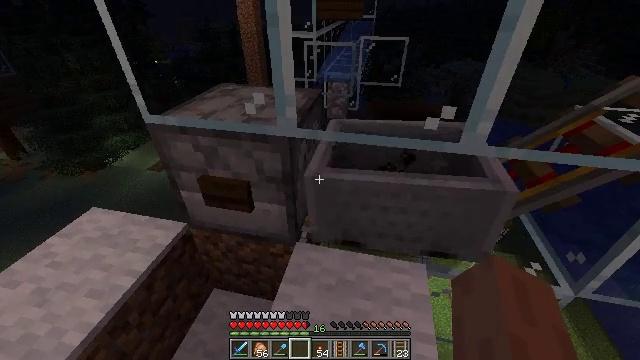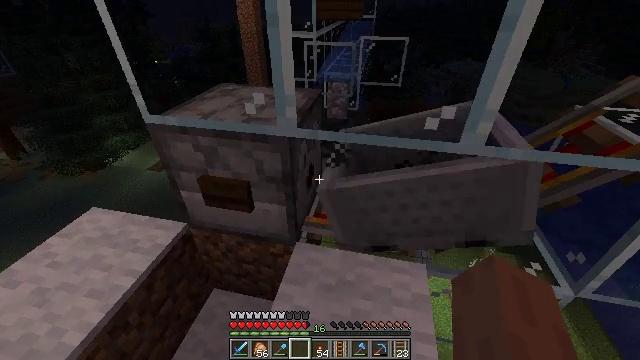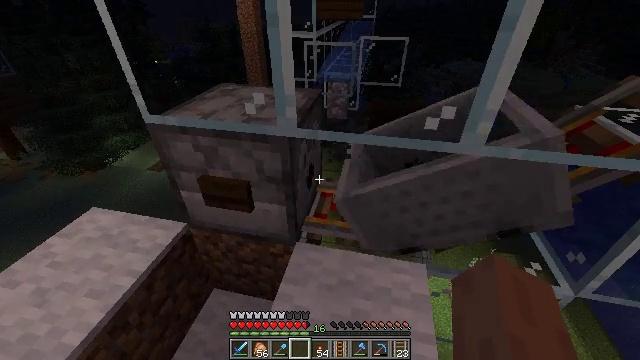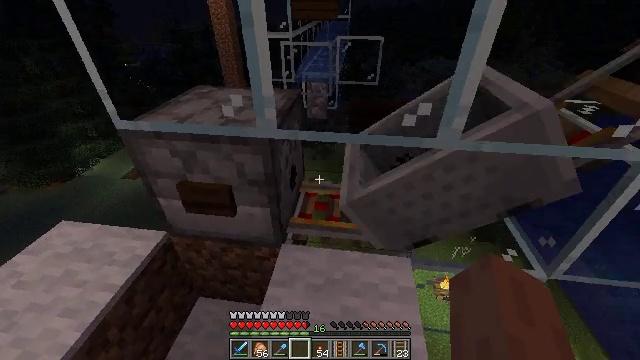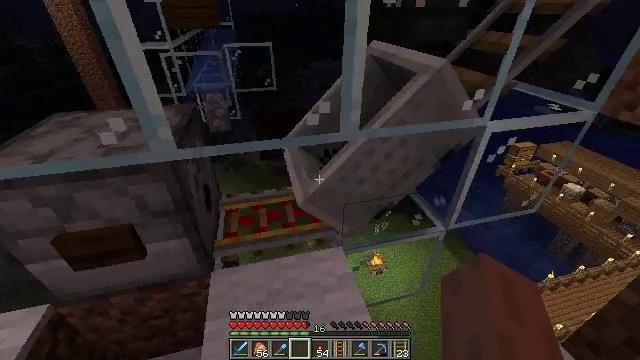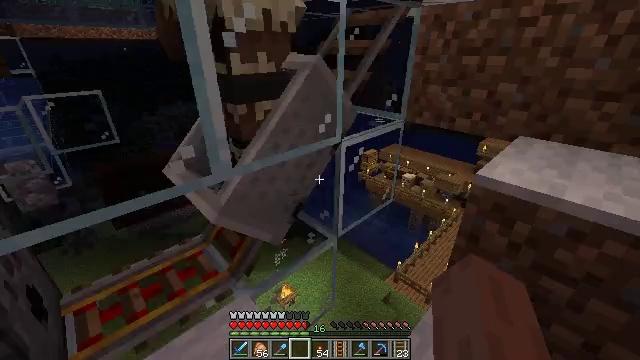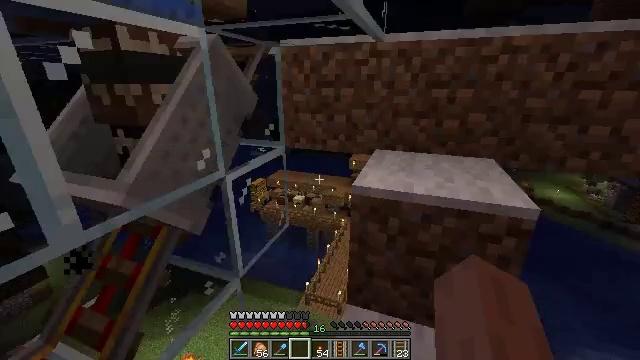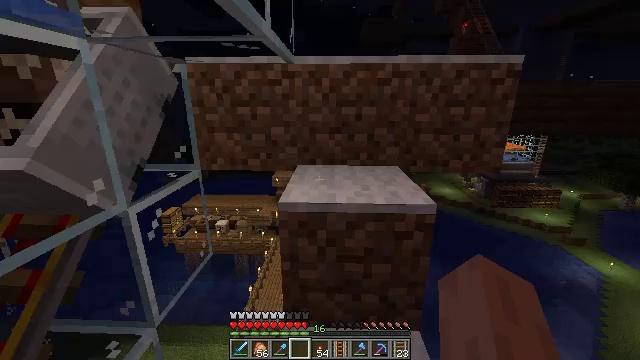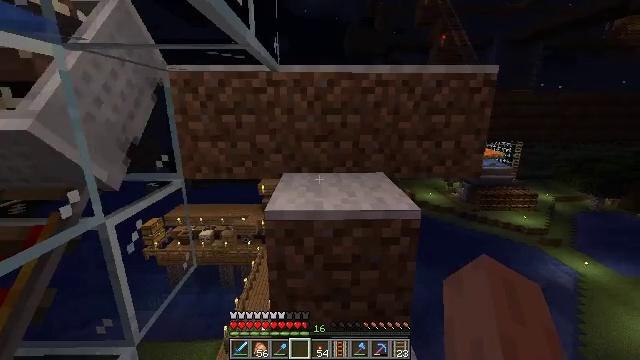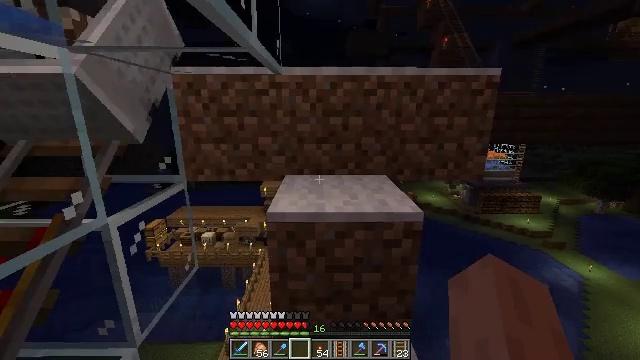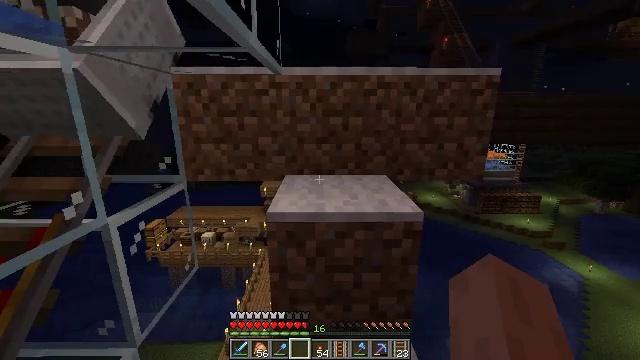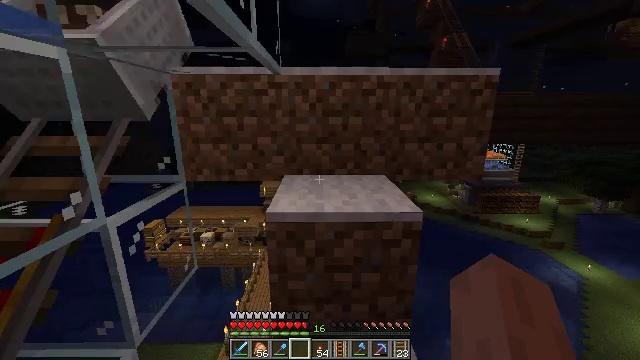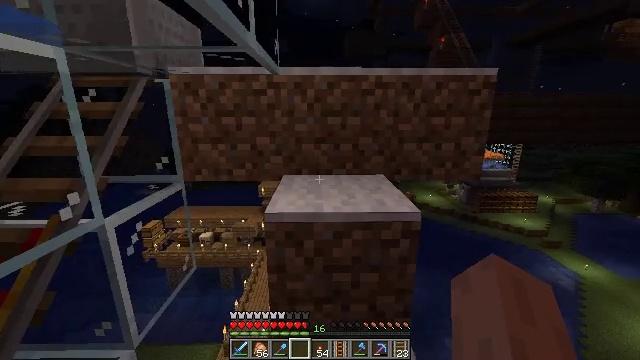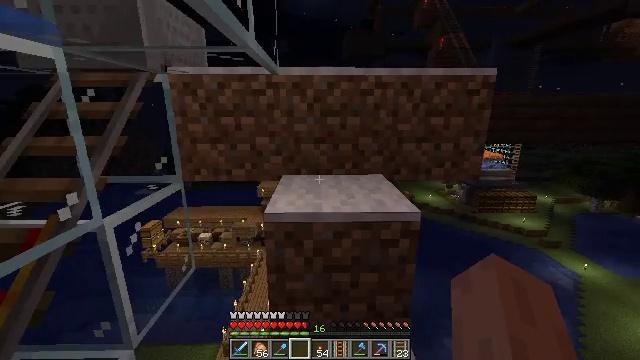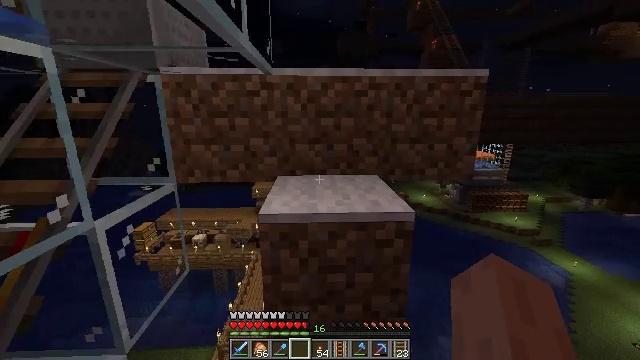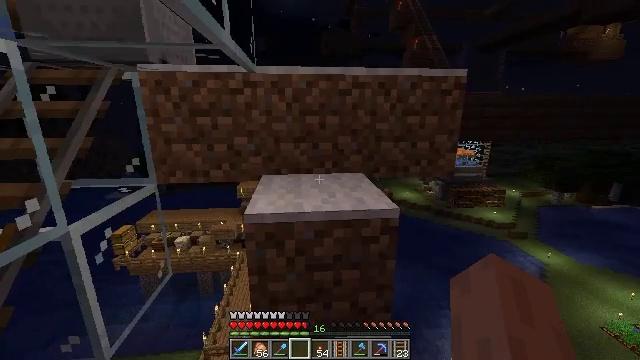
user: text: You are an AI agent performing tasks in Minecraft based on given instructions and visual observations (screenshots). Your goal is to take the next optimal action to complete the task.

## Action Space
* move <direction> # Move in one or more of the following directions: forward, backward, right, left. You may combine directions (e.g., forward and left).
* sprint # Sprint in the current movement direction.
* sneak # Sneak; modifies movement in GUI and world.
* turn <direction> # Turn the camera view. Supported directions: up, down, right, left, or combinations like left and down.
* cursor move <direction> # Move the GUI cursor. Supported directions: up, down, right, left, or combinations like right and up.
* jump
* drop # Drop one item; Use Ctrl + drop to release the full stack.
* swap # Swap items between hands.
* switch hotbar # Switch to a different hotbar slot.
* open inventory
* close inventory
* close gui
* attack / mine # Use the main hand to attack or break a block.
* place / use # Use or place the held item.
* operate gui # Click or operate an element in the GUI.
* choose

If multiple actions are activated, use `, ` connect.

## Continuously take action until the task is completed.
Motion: motion action
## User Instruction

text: Attack the glass to break it.
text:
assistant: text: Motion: no_op
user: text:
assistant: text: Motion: no_op
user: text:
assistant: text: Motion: turn right
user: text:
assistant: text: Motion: turn right and up
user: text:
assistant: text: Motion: turn right and up
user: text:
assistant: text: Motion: turn right and up
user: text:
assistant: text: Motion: turn right and up
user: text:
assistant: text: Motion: turn right and up
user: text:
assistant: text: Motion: no_op
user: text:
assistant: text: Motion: no_op
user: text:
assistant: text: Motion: no_op
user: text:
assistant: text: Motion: no_op
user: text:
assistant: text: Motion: no_op
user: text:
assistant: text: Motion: turn right
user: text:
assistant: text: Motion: turn right
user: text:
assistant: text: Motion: no_op
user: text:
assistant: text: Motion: no_op
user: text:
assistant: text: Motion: turn up
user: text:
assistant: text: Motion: move forward, turn up
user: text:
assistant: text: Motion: move forward, turn up
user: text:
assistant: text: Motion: move forward
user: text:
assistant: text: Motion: move forward
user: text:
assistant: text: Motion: move forward, turn left
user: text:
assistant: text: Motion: move forward, turn left
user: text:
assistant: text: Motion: move forward, turn left
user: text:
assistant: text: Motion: move forward
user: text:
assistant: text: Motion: move forward, jump
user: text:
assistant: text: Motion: move forward, jump
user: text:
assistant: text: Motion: move forward, jump
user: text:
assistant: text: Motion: move forward, jump